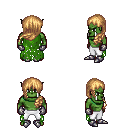
a pixel art fantasy rpg character, male body template, orc, green skin, green tattered cape, white pants, light blonde left-swept hairstyle, metal gloves, metal boots, four views (front, back, left, right), 2x2 character sprite sheet, small pixel art, hard edges, no anti-aliasing